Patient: sex M, age 29
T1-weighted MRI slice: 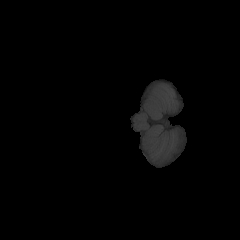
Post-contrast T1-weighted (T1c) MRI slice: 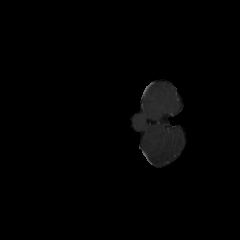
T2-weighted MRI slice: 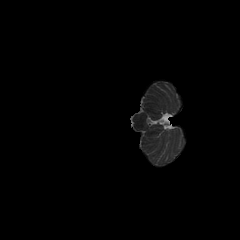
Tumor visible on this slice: no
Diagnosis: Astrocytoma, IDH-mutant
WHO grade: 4